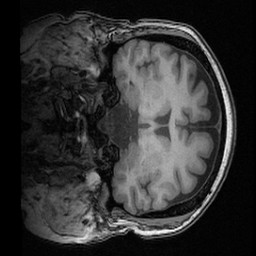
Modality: T1w
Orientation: coronal
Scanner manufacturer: ge
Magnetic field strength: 3 T
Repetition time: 0.008572 s
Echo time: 0.003384 s